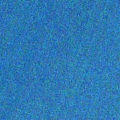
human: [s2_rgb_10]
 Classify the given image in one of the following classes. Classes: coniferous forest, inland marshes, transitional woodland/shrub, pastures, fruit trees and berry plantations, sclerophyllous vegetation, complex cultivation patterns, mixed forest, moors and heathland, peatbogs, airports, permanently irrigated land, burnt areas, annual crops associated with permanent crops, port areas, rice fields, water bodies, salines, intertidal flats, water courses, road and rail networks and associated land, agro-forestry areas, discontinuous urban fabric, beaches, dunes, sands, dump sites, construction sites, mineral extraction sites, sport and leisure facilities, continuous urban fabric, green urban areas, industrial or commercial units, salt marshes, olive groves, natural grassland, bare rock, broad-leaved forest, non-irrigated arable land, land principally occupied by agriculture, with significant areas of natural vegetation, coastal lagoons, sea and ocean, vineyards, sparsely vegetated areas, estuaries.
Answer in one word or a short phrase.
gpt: sea and ocean